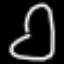
Label: octagon